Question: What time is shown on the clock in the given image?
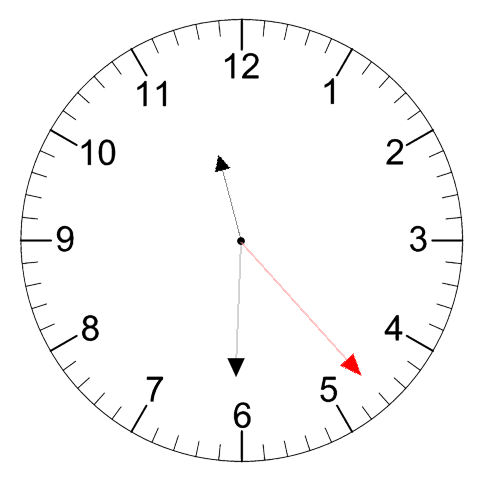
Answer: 11:30:23